Field crop: maize
Growth stage: 1
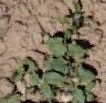
Species: convolvulus